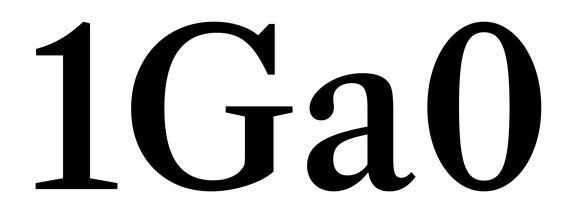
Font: LibreCaslonText_Medium